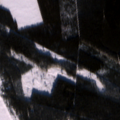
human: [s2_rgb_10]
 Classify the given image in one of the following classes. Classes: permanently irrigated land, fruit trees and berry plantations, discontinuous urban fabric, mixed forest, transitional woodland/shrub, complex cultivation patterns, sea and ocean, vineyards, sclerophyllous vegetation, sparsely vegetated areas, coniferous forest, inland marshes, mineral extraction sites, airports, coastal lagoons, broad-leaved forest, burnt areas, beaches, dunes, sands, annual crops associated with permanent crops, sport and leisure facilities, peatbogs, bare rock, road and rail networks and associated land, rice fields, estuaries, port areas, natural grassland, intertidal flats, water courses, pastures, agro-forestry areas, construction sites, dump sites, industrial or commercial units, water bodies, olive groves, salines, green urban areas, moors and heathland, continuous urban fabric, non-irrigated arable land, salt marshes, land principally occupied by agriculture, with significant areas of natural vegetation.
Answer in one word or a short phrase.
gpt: coniferous forest, mixed forest, sea and ocean